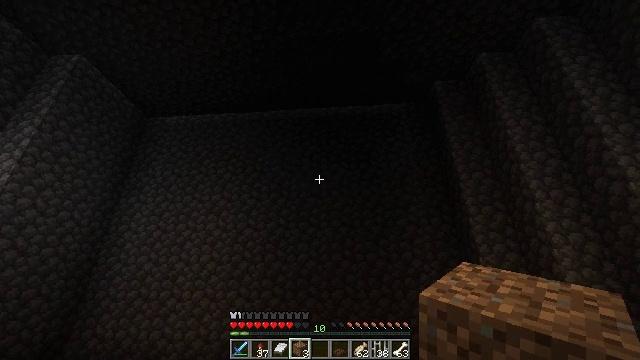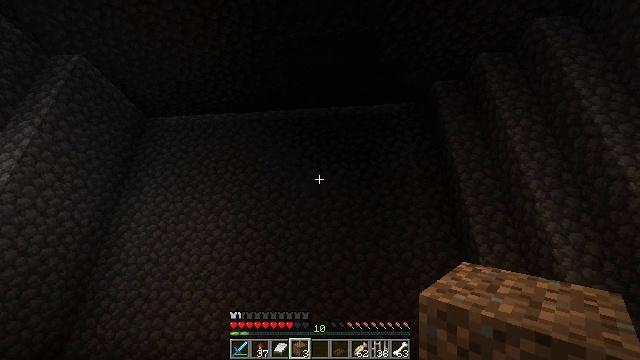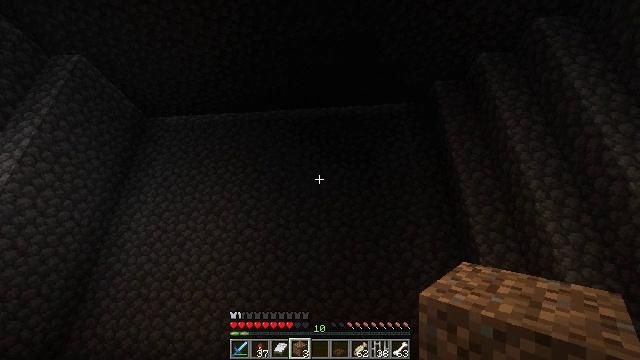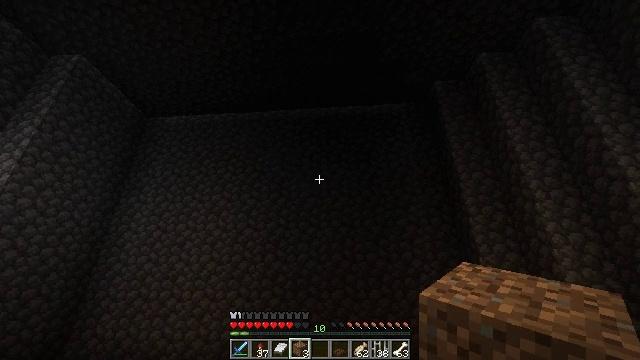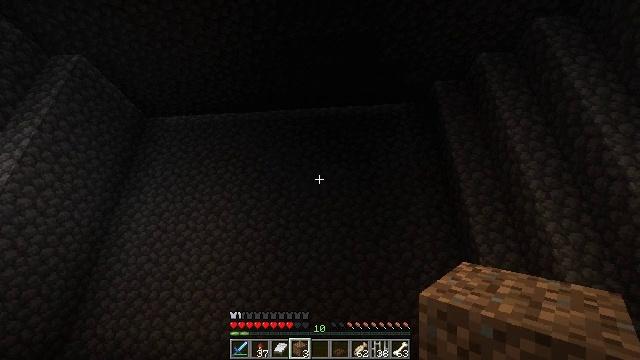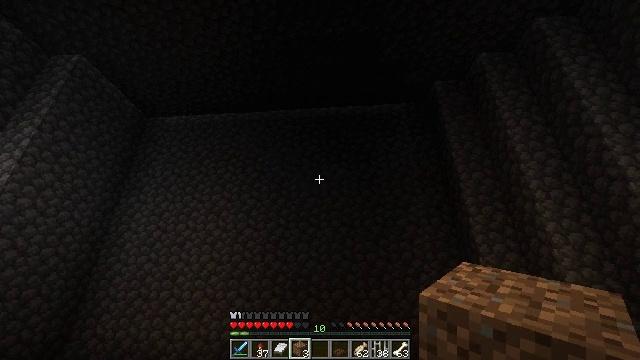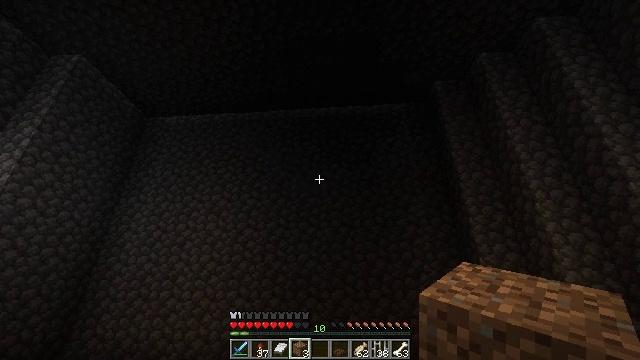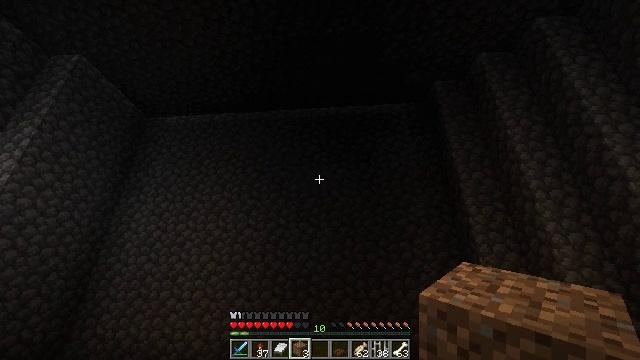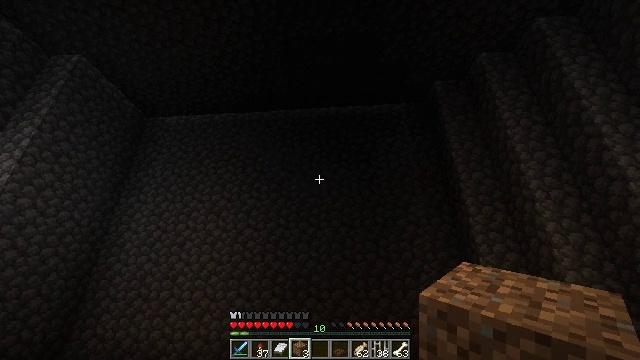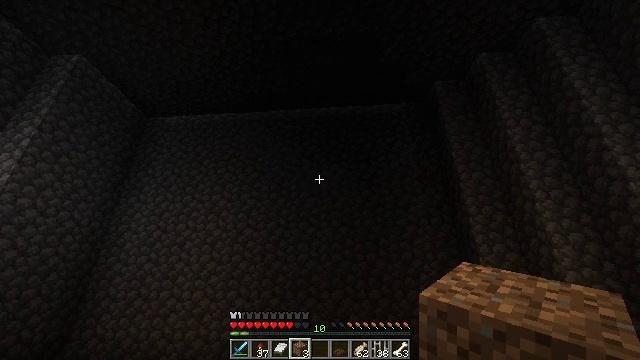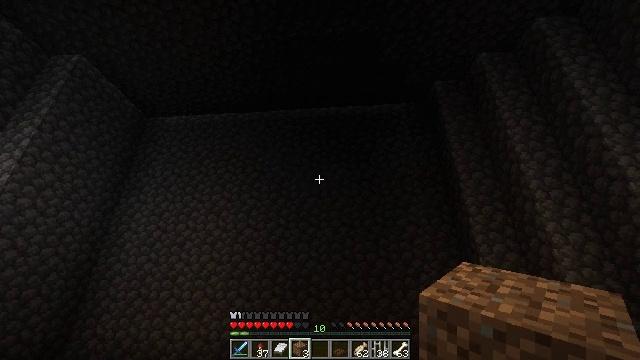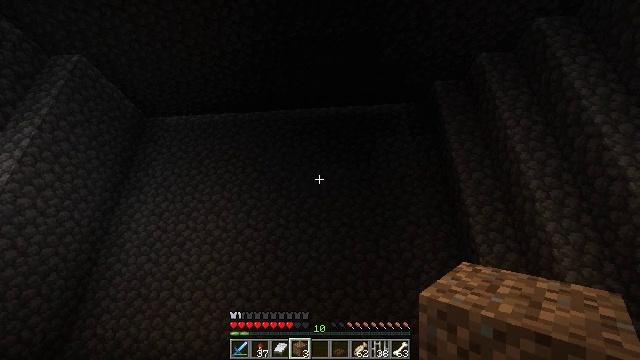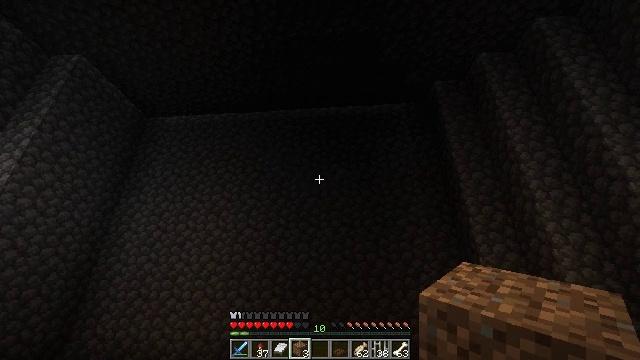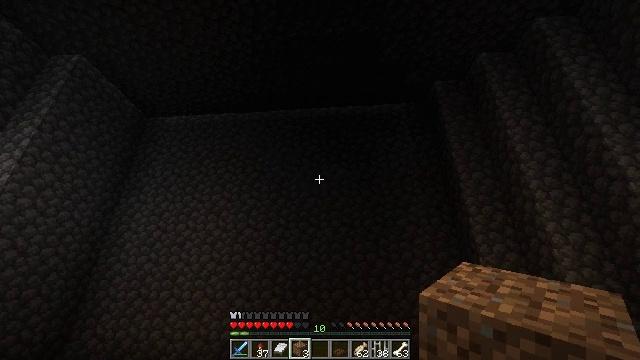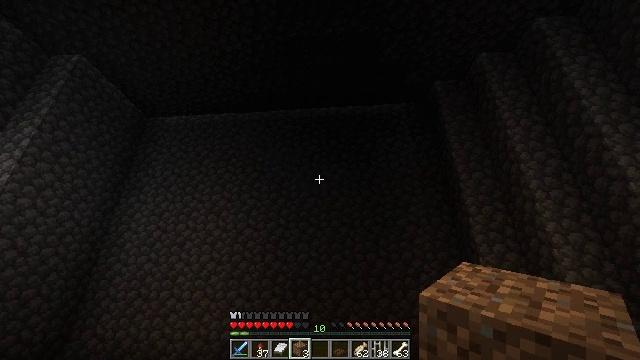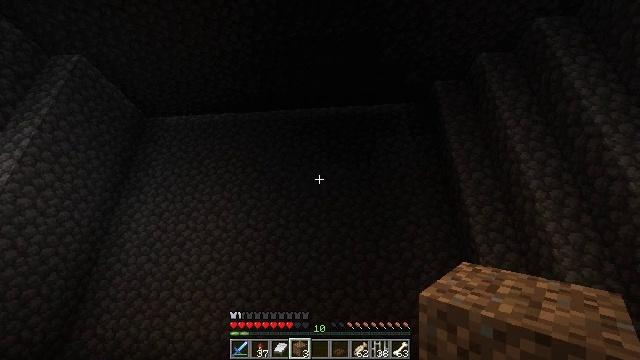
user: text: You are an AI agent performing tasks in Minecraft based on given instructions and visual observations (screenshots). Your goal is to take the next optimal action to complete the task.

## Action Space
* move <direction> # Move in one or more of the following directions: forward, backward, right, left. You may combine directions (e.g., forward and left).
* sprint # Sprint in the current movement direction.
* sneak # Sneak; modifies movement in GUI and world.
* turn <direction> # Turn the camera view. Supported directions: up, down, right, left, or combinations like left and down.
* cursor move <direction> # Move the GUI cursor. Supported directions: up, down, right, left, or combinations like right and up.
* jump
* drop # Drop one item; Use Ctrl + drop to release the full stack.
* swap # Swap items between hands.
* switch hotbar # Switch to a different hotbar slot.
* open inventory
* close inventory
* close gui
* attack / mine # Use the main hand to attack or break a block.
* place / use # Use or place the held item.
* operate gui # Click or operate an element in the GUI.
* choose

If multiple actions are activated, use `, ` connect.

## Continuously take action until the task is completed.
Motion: motion action
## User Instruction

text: Remove kelp and place it on the ground.
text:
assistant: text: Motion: no_op
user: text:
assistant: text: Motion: no_op
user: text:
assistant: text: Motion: no_op
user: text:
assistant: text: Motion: no_op
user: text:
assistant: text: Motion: no_op
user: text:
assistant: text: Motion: no_op
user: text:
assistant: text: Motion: no_op
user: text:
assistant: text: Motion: no_op
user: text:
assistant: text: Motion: no_op
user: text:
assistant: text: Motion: no_op
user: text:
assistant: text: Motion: no_op
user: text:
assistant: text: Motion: no_op
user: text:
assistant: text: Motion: no_op
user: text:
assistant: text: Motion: no_op
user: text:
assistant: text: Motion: no_op
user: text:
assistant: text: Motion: no_op
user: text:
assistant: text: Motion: no_op
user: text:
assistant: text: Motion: no_op
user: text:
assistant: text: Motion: no_op
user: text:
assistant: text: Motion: no_op
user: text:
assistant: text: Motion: no_op
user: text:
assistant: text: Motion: no_op
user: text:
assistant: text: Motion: no_op
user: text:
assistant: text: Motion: no_op
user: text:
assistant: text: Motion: no_op
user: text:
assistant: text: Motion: no_op
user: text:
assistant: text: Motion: no_op
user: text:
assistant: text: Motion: no_op
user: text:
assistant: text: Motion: no_op
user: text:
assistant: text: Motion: no_op